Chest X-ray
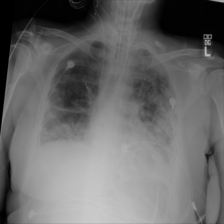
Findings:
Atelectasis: negative
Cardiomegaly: negative
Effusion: negative
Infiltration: positive
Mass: negative
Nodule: negative
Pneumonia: negative
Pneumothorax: negative
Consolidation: negative
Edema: negative
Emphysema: negative
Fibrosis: negative
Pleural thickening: negative
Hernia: negative